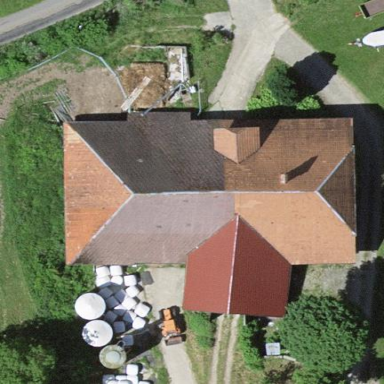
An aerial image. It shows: Farm building.